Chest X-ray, PA view. Patient: 55 years old, sex M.
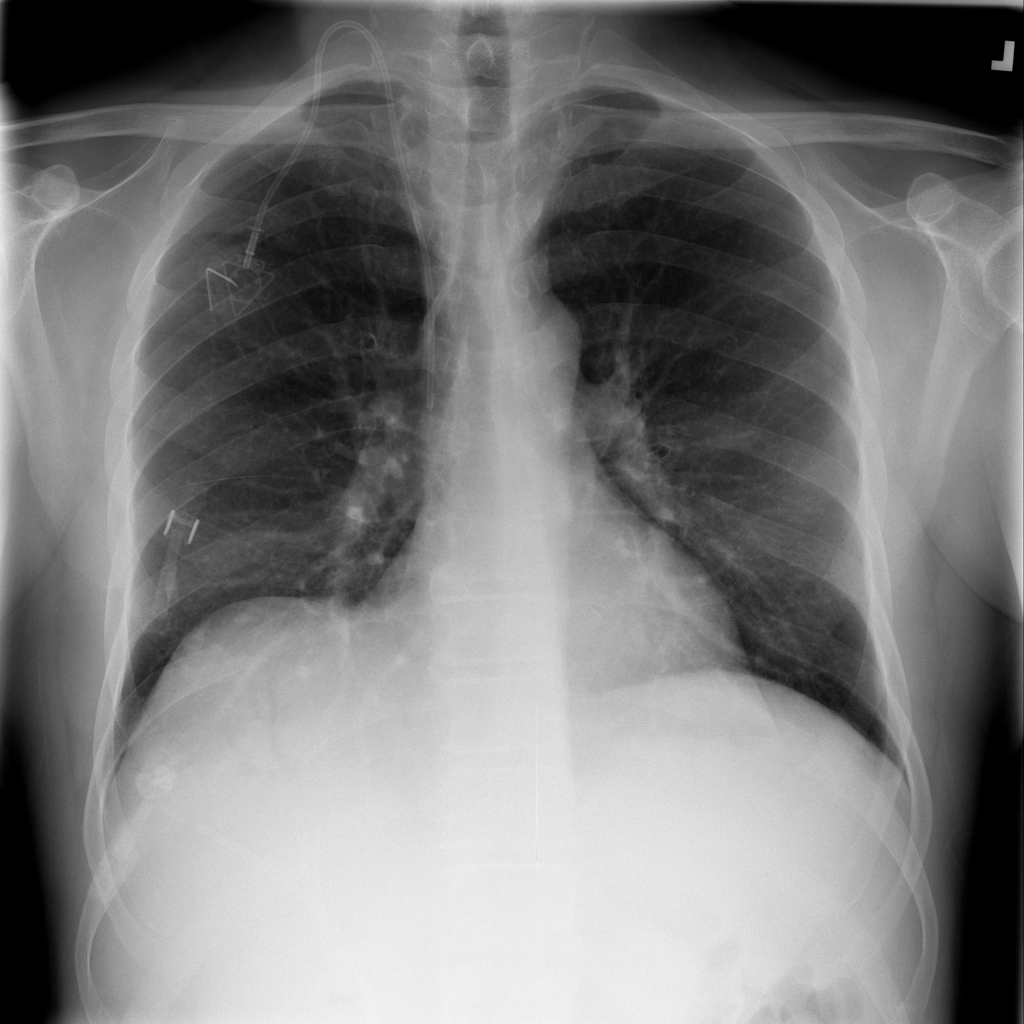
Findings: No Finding